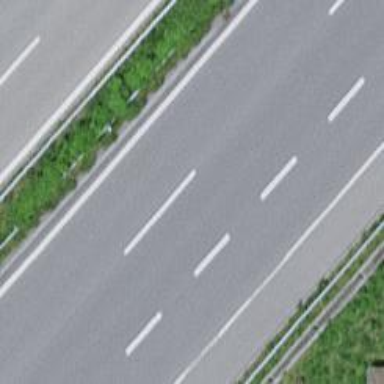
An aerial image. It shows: Asphalt motorway.